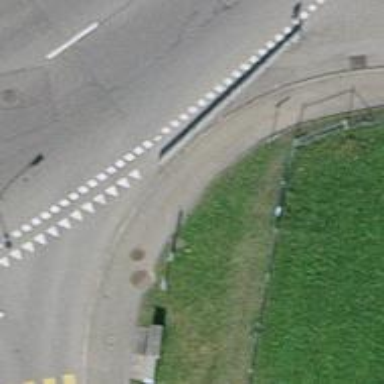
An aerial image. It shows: Sidewalk.